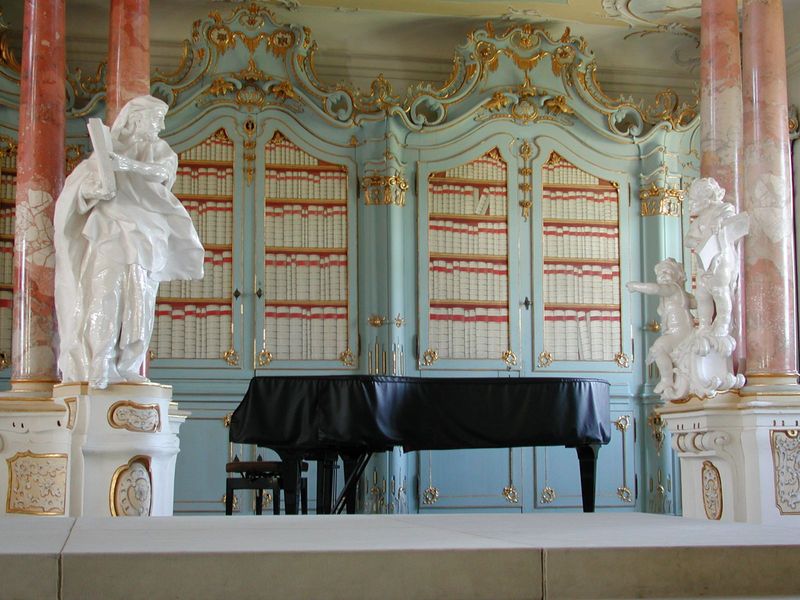
Titel: Bibliothekssaal des Klosters in Bad Schussenried
Künstler: Jakob Emele
Standort: Bad Schussenried, St. Magnus und Maria (EU - D - BW)
Schlagwörter: blau, flügel, mann, weiß, grün, frau, holz, marmor, raum, schwarz, stuhl, säulen, türkis, rot, ornament, regal, barock, sockel, stein, innenraum, kirche, gold, stehend, bühne, rosa, engel, putte, skulptur, statue, bücher, schrank, figuren, weiblich, büste, klavier, ornamente, marmoriert, zeigen, foto, buch, vergoldet, kloster, balustrade, buchrücken, skulpturen, statuen, bibliothek, heilige, golden, putten, bücherschrank, glastüren, standbild, schränke, abdeckung, weisheit, schwaben, told, b+cher, schussenried, blauer schrank